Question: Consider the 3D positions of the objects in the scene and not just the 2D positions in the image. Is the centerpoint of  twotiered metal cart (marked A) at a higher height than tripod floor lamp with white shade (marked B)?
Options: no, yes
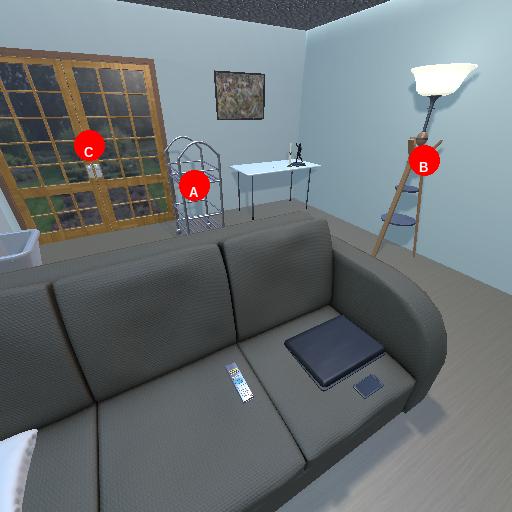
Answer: no